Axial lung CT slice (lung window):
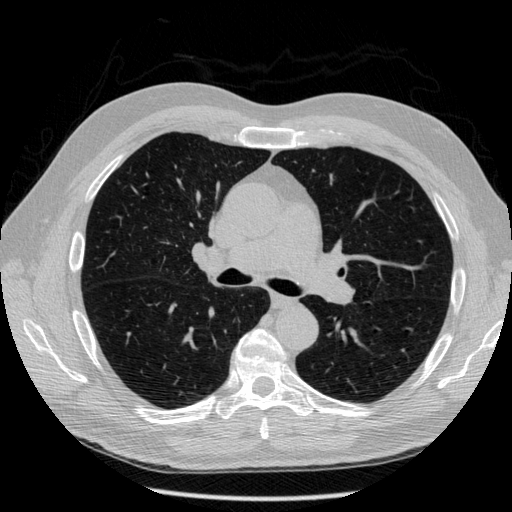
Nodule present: no